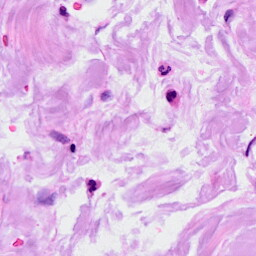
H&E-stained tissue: Breast